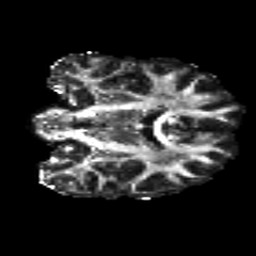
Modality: FA
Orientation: coronal
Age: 26
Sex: male
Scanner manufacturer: siemens
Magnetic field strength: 3 T
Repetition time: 8.8 s
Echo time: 0.085 s